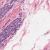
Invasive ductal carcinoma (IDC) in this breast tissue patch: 1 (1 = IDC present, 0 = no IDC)